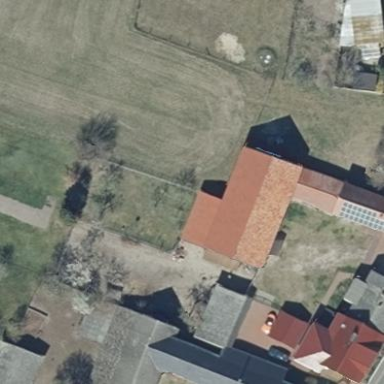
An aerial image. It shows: Flat-roofed building with red roof.